【题型】填空题　【知识点】平面几何　【难度】medium
如图，在正六边形$ABCDEF$中，如果向量$\overrightarrow{AB} = \vec{a}$，$\overrightarrow{BC} = \vec{b}$，那么向量$\overrightarrow{CD}$为$\underline{\quad\quad}$（用向量$\vec{a}$，$\vec{b}$表示）。

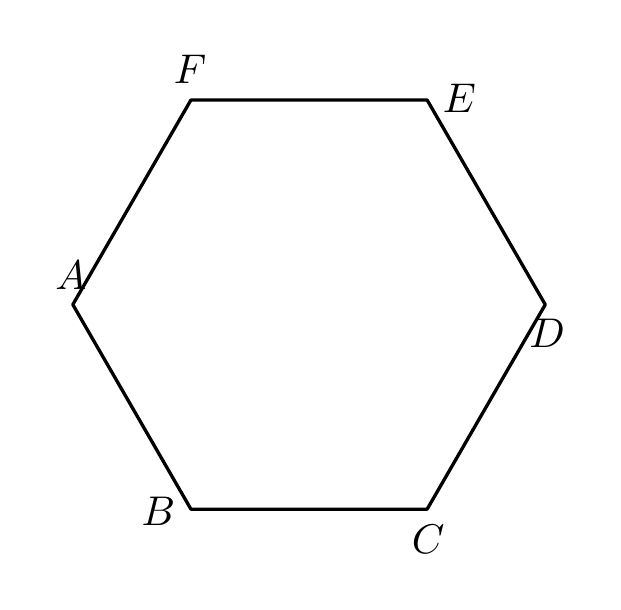
【解答】
【答案】$-\vec{a} + \vec{b}$

【分析】本题主要考查了向量的线性运算，菱形的性质与判定，等边三角形的性质与判定，正六边形的性质等等。设正六边形的中心为点$O$，连接$AO$，$BO$，$CO$，$DO$，先证明$\triangle AOB$，$\triangle BOC$，$\triangle COD$都是等边三角形，进而证明四边形$ABCO$和四边形$BCDO$都是菱形，即可推出$\overrightarrow{OC} = \overrightarrow{AB} = \vec{a}$，$\overrightarrow{OD} = \overrightarrow{BC} = \vec{b}$，据此可得答案。

【详解】解：设正六边形的中心为点$O$，连接$AO$，$BO$，$CO$，$DO$，

由正六边形的性质可得$\angle AOB = \angle BOC = \angle COD = \dfrac{360^\circ}{6} = 60^\circ$，

$\therefore \angle AOB + \angle BOC + \angle COD = 180^\circ$，

$\therefore A$、$O$、$D$三点共线，

$\because OA = OB = OC = OD$，

$\therefore \triangle AOB$，$\triangle BOC$，$\triangle COD$都是等边三角形，

$\therefore OA = AB = BC = CD = OD = OB$，

$\therefore$ 四边形$ABCO$和四边形$BCDO$都是菱形，

$\therefore OD \parallel BC$，$OD = BC$，$OC \parallel AB$，$OC = AB$，

$\therefore \overrightarrow{OC} = \overrightarrow{AB} = \vec{a}$，$\overrightarrow{OD} = \overrightarrow{BC} = \vec{b}$，

$\therefore \overrightarrow{CD} = \overrightarrow{CO} - \overrightarrow{DO} = -\vec{a} + \vec{b}$，

故答案为：$-\vec{a} + \vec{b}$。

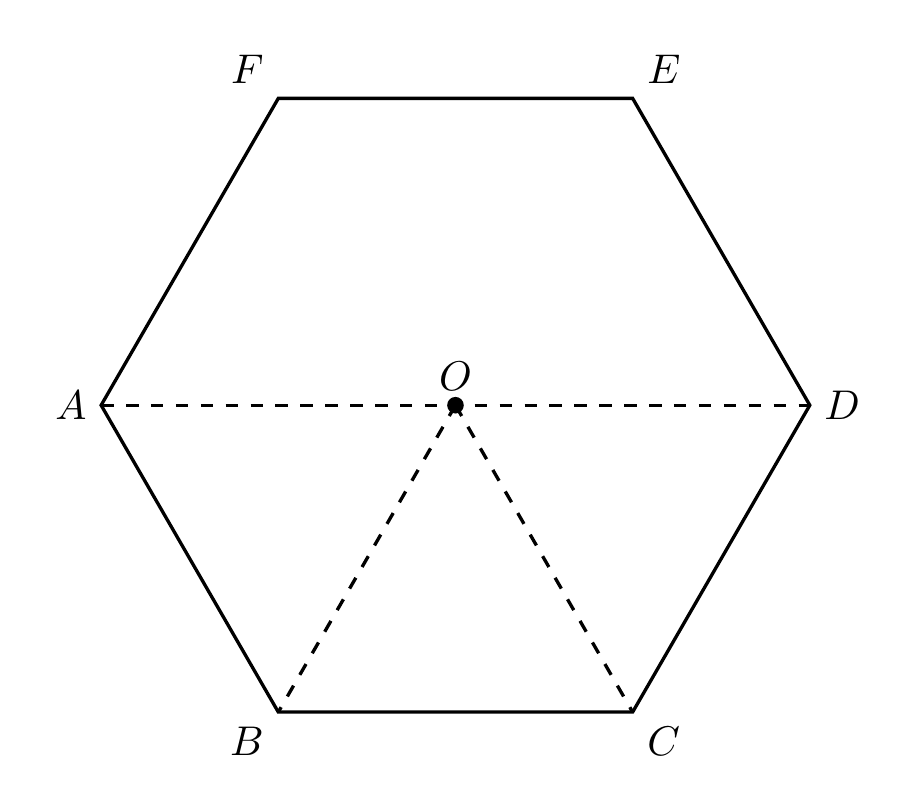